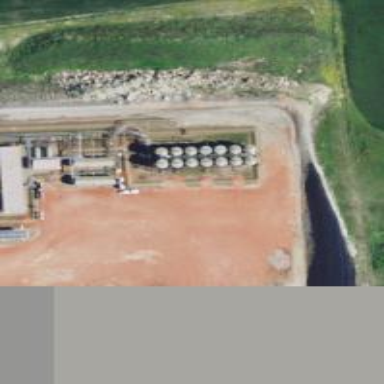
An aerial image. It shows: Storage tank that is man-made.